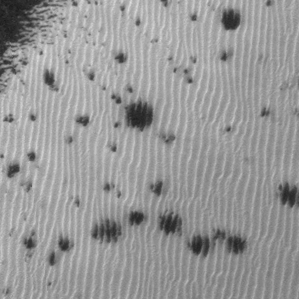
Label: frost